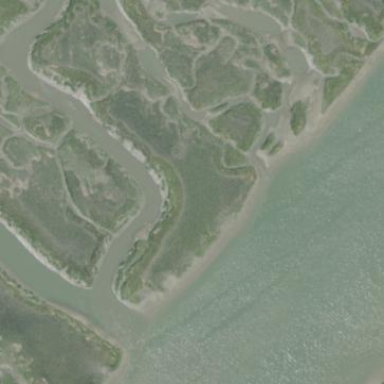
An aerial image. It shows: Tidal marsh wetland.